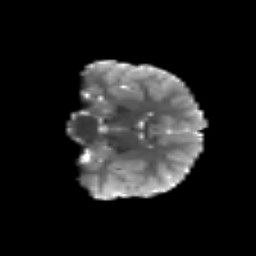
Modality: T2w
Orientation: coronal
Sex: male
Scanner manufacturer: siemens
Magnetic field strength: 3 T
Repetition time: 5 s
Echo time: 0.071 s